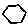
Label: hexagon